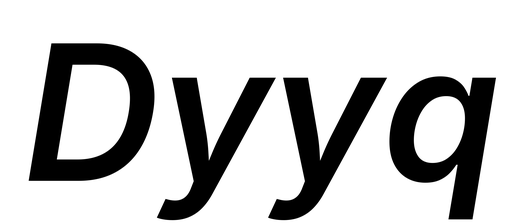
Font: Inter-Italic_SemiBold_Italic